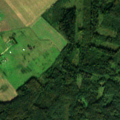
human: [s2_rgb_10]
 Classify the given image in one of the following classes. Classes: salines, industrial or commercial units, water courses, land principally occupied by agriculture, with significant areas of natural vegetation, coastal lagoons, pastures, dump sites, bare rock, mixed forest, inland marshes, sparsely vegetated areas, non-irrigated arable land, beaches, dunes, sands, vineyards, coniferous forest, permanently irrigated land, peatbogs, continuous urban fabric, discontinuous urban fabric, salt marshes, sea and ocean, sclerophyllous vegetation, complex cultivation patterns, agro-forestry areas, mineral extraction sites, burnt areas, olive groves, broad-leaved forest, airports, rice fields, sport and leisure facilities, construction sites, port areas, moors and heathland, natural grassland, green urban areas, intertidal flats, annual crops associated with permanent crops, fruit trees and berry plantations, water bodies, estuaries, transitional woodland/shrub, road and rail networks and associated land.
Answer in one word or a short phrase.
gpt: non-irrigated arable land, complex cultivation patterns, broad-leaved forest, mixed forest, transitional woodland/shrub